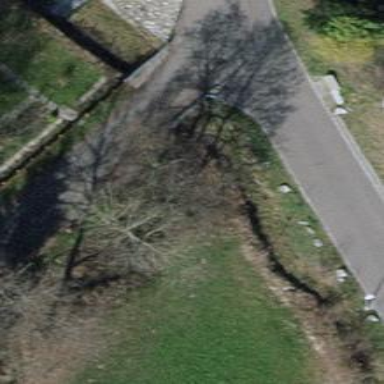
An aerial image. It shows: Bench for seating.